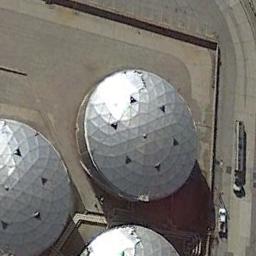
Label: storage tanks